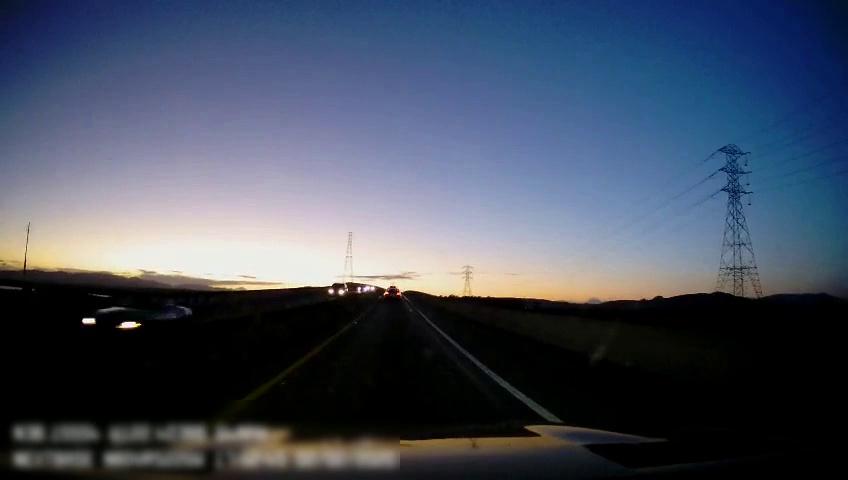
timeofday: Dusk/Dawn/Twilight
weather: Sunny
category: Drivable Space
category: Vehicles | Car
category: Vehicles | Car
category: Vehicles | SUV
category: Lanes | Current Lane
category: Lanes | Current Lane